Aerial crown-view tile of a tropical tree (Barro Colorado Island, Panama), acquired 20250818:
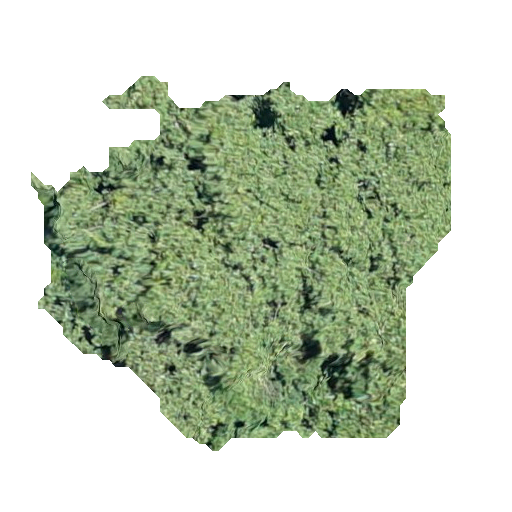
Species: Hieronyma alchorneoides
GBIF accepted scientific name: Hieronyma alchorneoides
Crown area: 162.287 m²